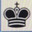
Piece: bK